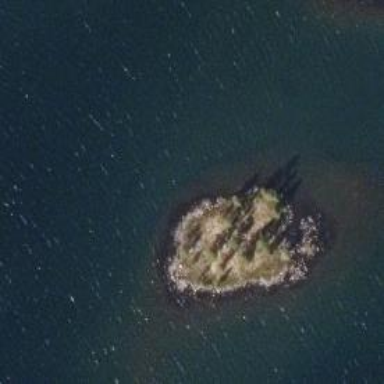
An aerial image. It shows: Islet.